Interaction volume radius: 10 \u00c5
Interaction volume height: 30 \u00c5
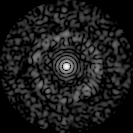
Disorder parameter: 0.8489